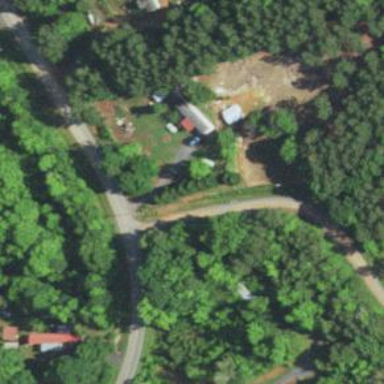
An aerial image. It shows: Driveway leading to service road.